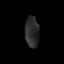
Tissue: skin
Cell type: Fibroblasts
Senescence score: 0.8207
Nuclear area (px): 421
Mean DAPI intensity: 43.808